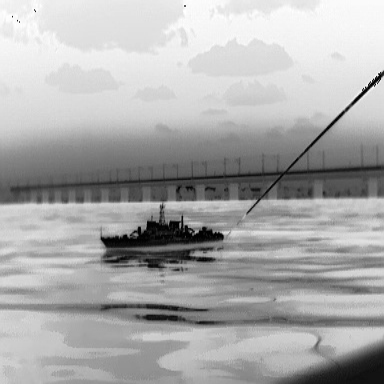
There is a warship in the infrared image.